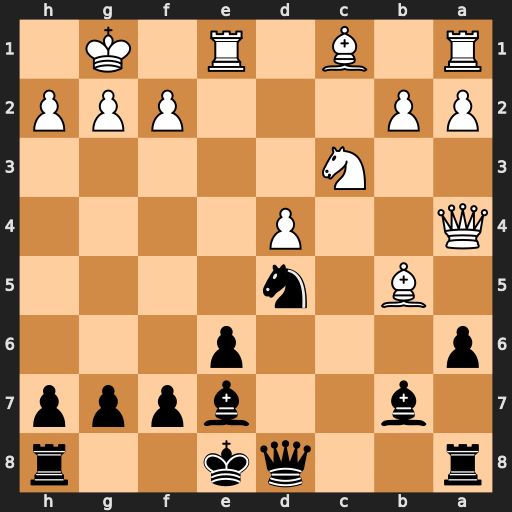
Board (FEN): r2qk2r/1b2bppp/p3p3/1B1n4/Q2P4/2N5/PP3PPP/R1B1R1K1
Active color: b
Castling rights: kq
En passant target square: -
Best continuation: axb5 Qxb5+ Qd7 Qxd7+ Kxd7